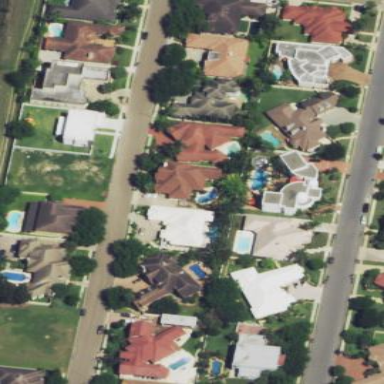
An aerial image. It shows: Residential area within neighborhood.